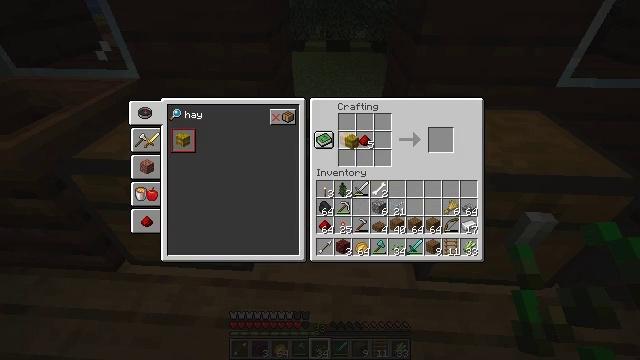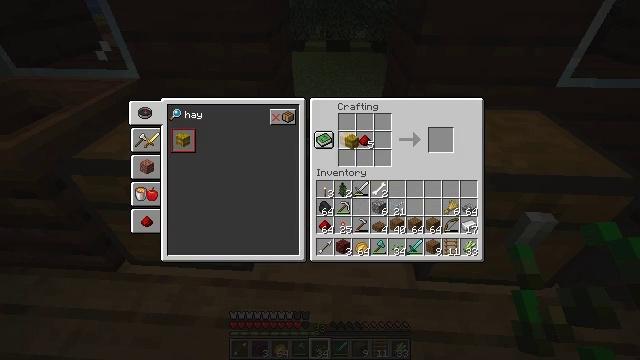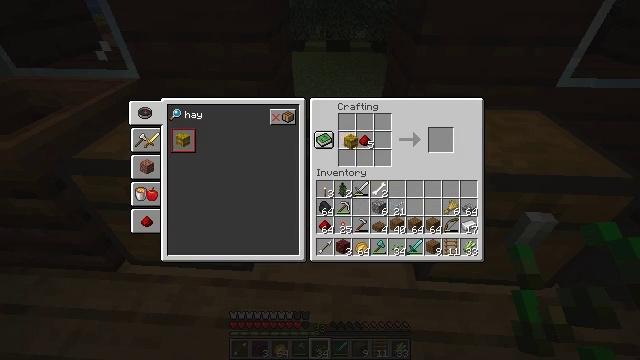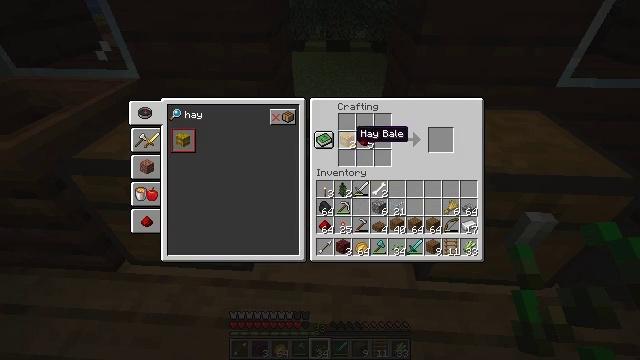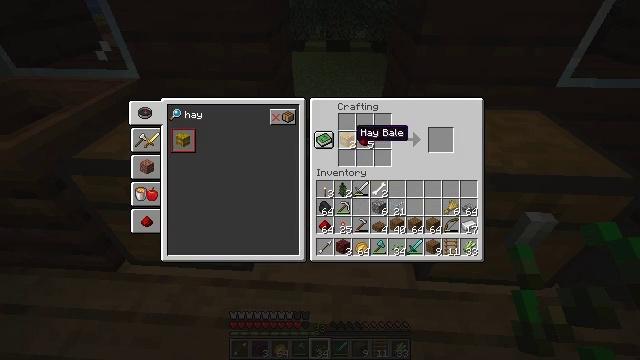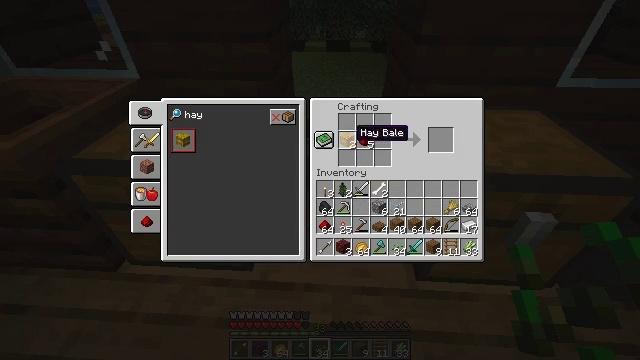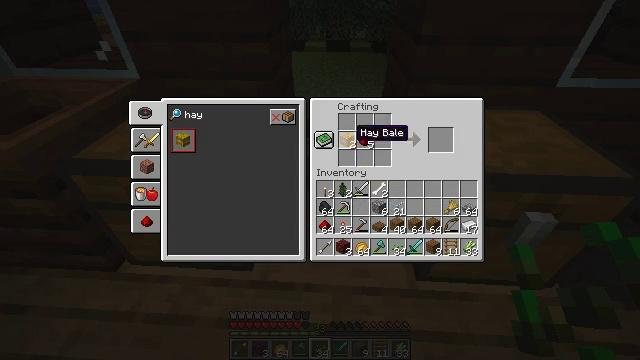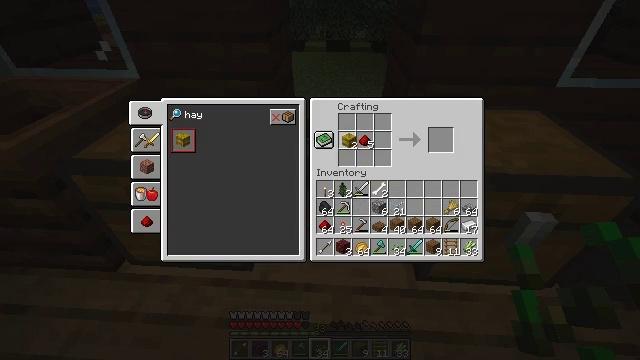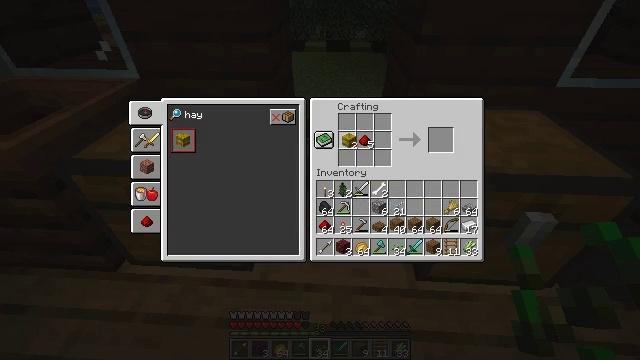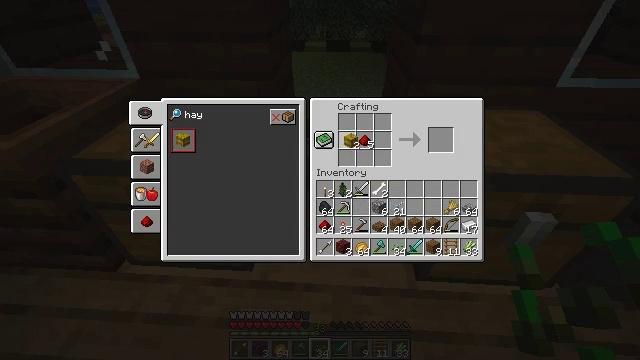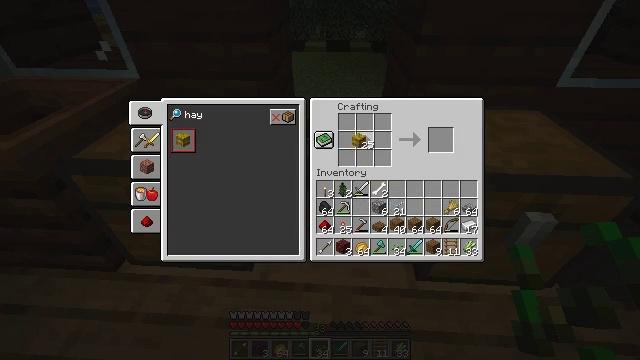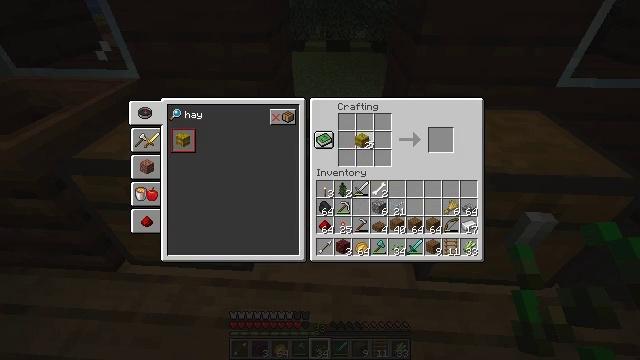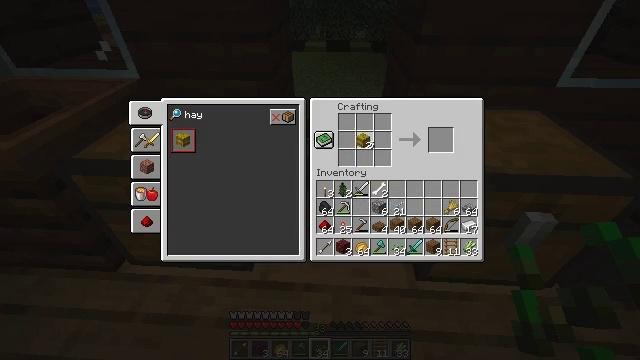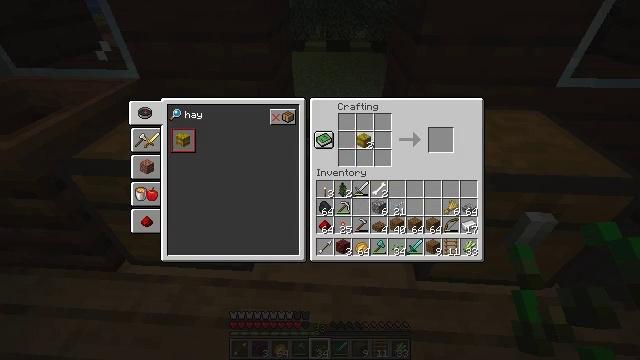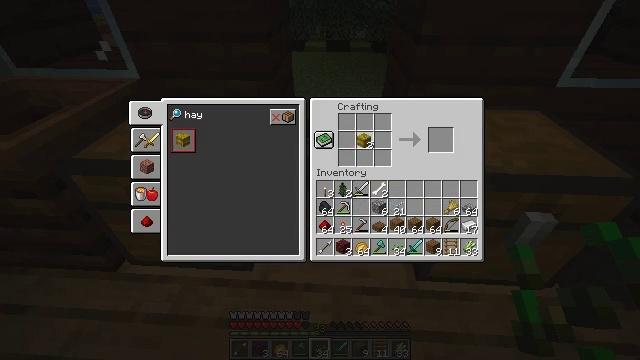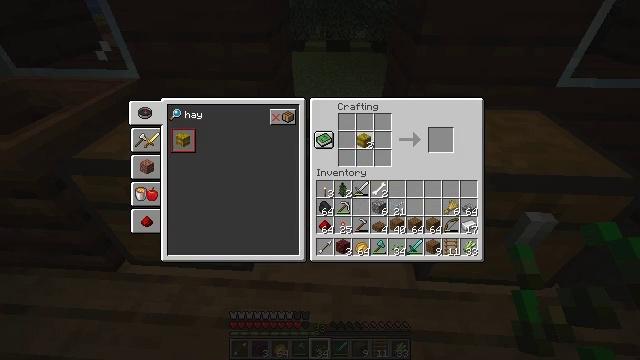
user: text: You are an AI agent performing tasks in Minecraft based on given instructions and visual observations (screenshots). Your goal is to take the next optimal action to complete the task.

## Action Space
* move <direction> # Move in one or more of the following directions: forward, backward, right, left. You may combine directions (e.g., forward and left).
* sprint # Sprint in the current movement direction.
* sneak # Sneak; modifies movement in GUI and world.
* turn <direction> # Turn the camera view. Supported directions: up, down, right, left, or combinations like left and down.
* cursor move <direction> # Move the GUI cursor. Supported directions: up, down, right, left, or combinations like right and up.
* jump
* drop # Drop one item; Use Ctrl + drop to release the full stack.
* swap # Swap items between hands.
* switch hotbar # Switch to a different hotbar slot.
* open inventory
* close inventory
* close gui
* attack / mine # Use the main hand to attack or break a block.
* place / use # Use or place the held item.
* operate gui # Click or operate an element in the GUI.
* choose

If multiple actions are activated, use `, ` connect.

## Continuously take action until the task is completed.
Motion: motion action
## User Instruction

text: Complete the crafting of the target.
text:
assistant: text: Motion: operate gui
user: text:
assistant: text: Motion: operate gui
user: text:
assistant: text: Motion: no_op
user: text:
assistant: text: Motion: no_op
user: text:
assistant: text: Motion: no_op
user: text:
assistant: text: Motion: no_op
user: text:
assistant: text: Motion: operate gui
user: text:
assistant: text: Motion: operate gui
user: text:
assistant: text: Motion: operate gui
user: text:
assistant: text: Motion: cursor move right
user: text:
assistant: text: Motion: no_op
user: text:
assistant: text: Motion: no_op
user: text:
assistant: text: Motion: operate gui
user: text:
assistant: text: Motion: operate gui
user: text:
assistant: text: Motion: operate gui
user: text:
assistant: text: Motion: no_op
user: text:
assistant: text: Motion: no_op
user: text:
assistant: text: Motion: no_op
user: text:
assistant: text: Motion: no_op
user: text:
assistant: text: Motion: no_op
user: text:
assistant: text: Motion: no_op
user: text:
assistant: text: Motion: no_op
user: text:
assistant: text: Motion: no_op
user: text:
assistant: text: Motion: no_op
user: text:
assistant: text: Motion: no_op
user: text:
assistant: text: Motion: no_op
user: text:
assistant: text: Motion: no_op
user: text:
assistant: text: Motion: no_op
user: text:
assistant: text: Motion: cursor move up
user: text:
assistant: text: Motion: cursor move up